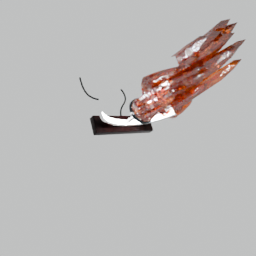
Label: lighting